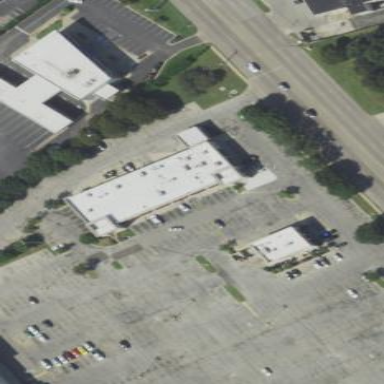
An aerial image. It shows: Commercial building.